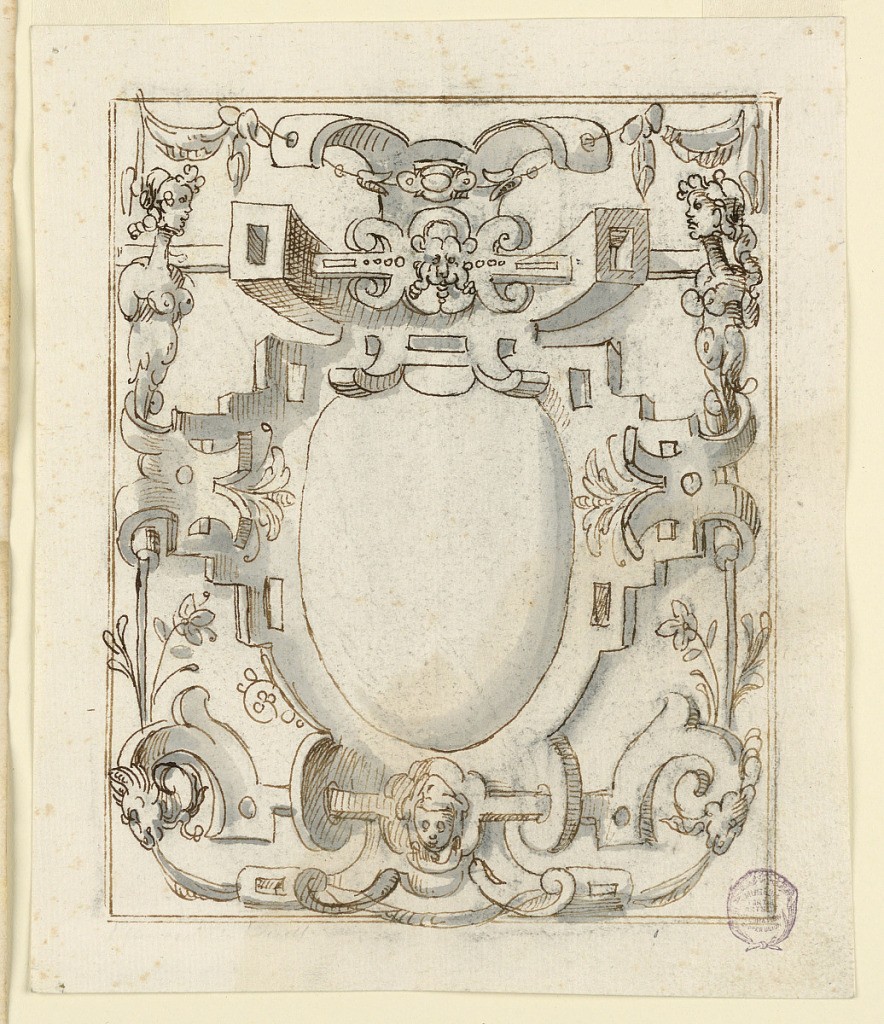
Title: Strapwork Design
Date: early 17th century
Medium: Charcoal, pen and bistre, brush and watercolor on paper
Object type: Drawing
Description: Strapwork with caryatids and masks surrounds an oval reserve.